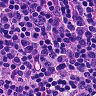
Metastatic tissue present: no